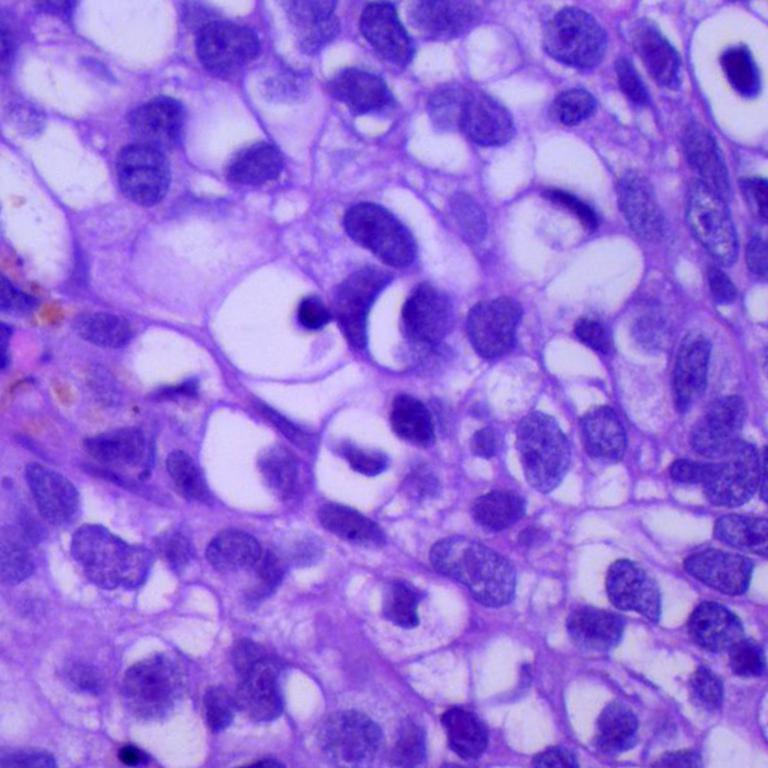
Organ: lung
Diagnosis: squamous carcinomas